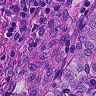
Metastatic tissue present: yes